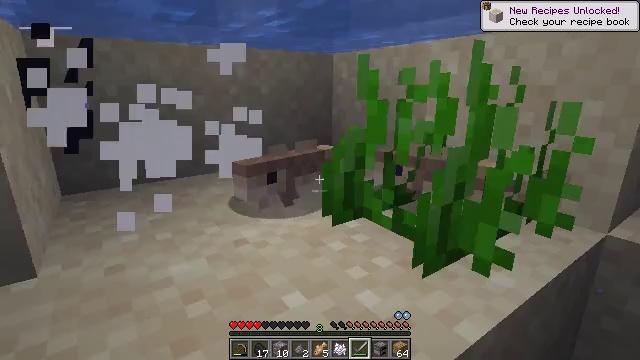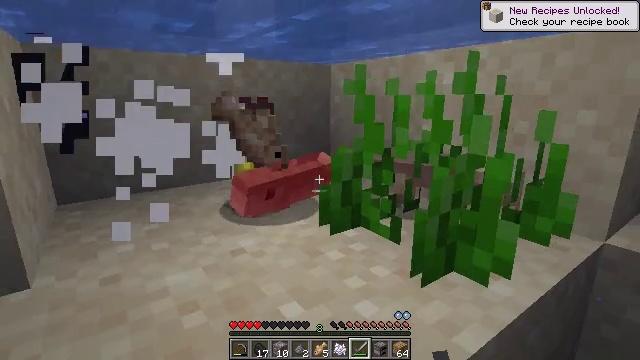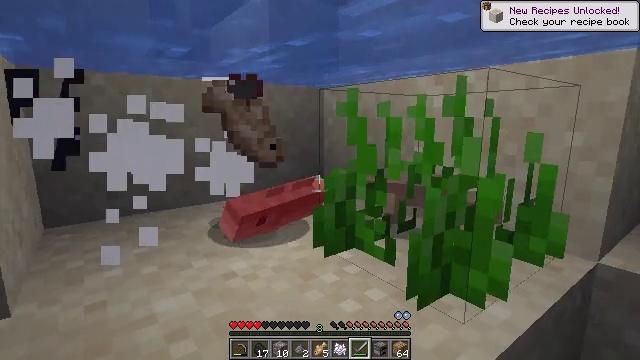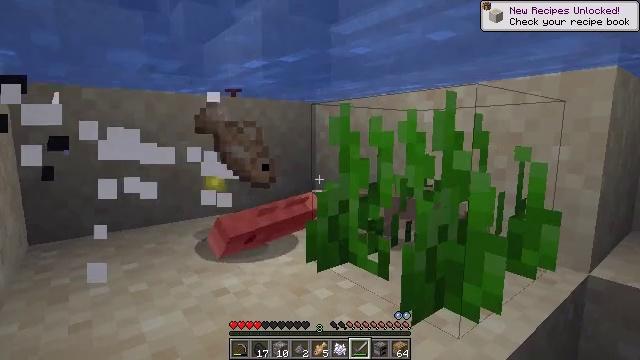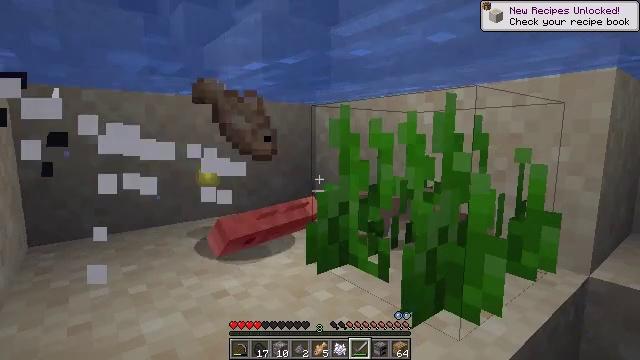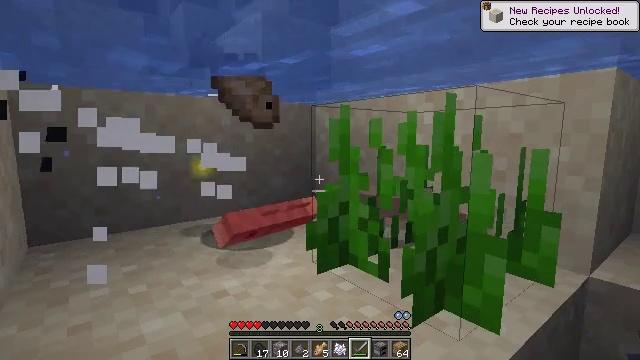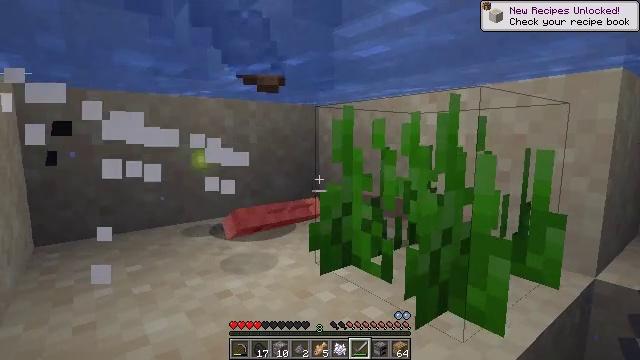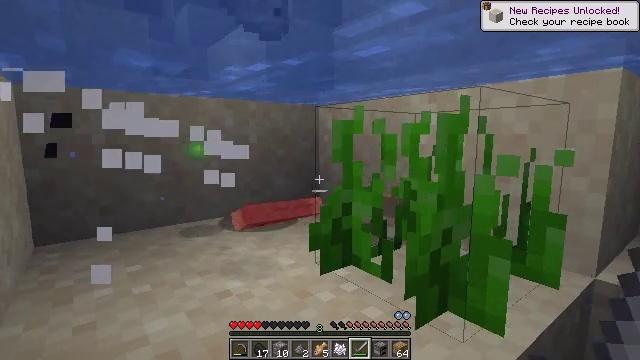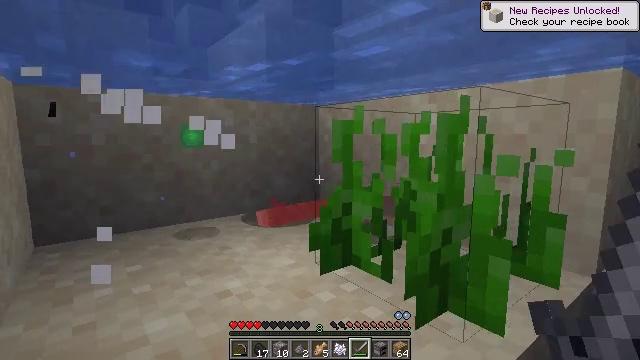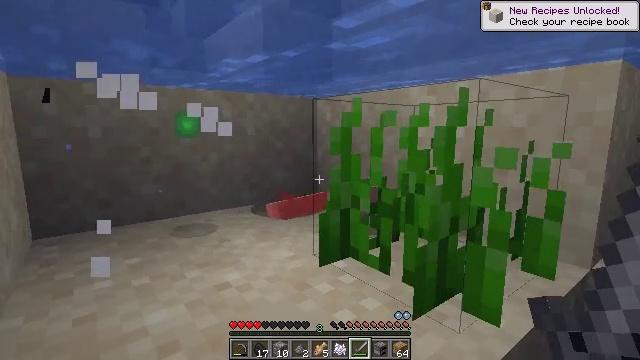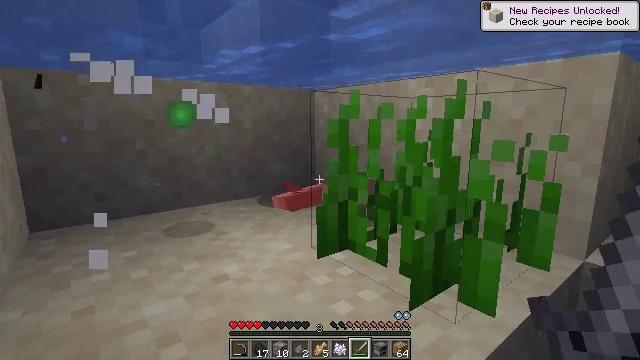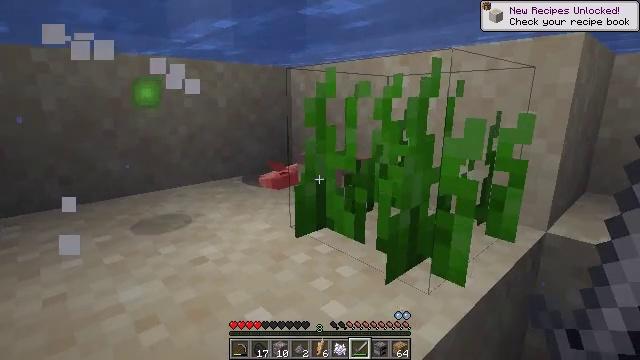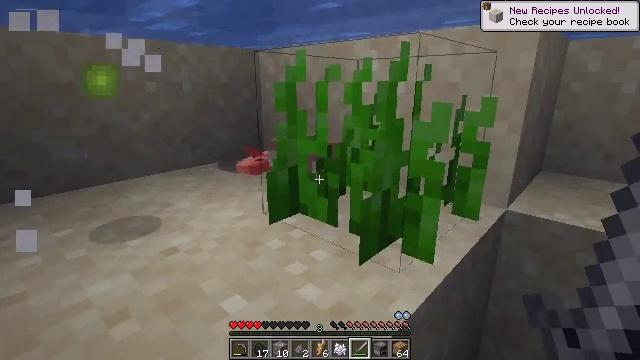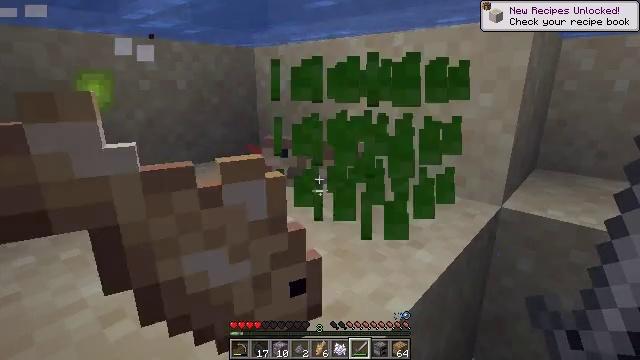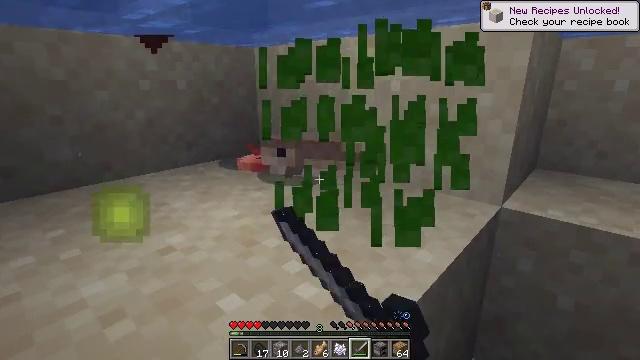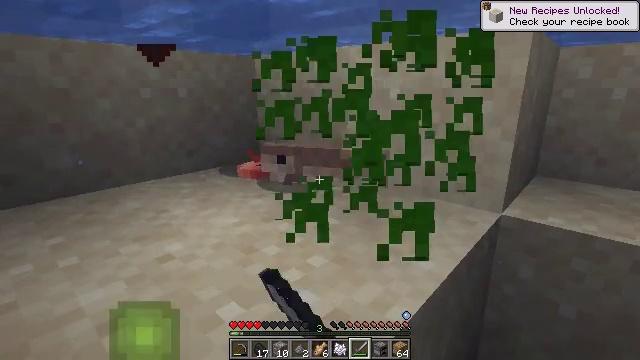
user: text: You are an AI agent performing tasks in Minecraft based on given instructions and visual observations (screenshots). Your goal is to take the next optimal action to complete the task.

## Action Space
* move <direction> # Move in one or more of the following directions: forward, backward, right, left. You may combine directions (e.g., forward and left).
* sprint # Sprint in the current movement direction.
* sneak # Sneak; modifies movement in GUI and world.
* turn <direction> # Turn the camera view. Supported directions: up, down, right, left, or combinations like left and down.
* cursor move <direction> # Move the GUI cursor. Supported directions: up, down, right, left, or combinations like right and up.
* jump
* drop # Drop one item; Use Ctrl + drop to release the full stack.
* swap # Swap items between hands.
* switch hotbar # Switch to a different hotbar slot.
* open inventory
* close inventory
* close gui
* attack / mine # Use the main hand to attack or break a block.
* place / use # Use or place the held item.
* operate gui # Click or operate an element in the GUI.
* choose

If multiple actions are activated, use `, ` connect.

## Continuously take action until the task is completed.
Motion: motion action
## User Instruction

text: Harvest seagrass from the waterbed.
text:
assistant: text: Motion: turn up
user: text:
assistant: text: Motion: turn right and up
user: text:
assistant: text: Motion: turn right and up
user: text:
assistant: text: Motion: no_op
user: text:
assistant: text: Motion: no_op
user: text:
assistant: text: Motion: no_op
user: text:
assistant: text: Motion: no_op
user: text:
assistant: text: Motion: no_op
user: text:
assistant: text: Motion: turn down
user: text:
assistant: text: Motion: turn down
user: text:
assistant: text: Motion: turn right and down
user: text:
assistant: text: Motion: turn right and down
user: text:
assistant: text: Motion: attack / mine
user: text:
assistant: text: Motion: attack / mine
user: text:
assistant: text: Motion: turn up, attack / mine
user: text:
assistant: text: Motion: turn right and up
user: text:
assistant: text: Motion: turn right and up
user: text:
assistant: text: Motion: no_op